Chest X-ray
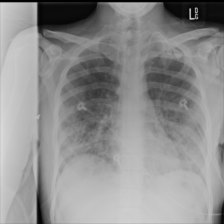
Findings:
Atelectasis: negative
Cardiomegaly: negative
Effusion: positive
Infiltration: negative
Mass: negative
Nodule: negative
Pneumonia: negative
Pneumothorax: negative
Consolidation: negative
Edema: negative
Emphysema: negative
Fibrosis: negative
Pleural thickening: negative
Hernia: negative